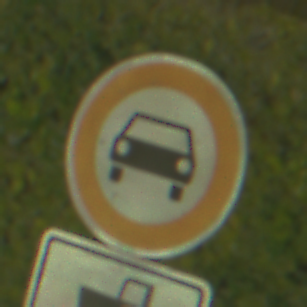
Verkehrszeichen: VerbotKraftwagen
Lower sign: MehrspurigeFahrzeugeFrei8
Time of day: Night
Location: Outdoor (Urban)
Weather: PartlyCloudy
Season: NotSpecified
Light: Artificial